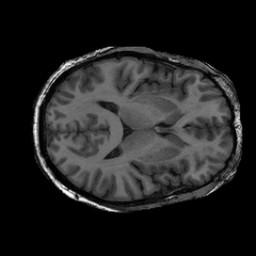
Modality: T1w
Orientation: axial
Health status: ill
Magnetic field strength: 3 T